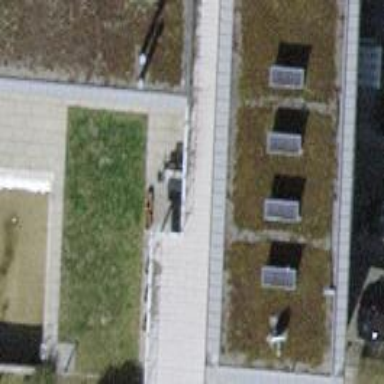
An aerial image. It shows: View of roof of building.